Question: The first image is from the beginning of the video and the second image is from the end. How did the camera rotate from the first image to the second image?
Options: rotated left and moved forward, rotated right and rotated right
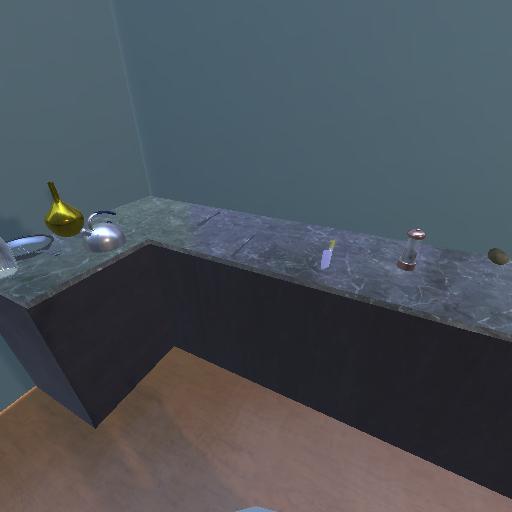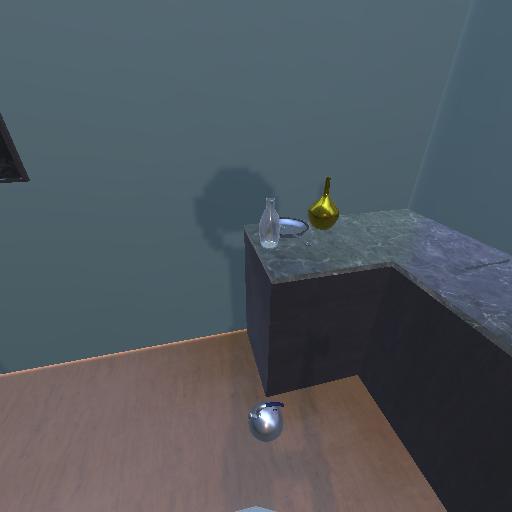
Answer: rotated left and moved forward